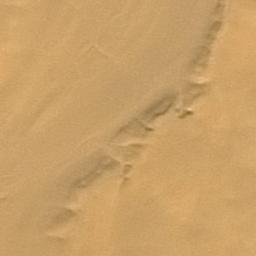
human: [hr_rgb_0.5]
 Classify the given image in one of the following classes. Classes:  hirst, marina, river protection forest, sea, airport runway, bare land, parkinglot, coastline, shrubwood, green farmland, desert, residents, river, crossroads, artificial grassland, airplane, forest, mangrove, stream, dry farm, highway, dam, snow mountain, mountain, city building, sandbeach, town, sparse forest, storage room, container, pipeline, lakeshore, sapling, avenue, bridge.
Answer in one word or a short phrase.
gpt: desert